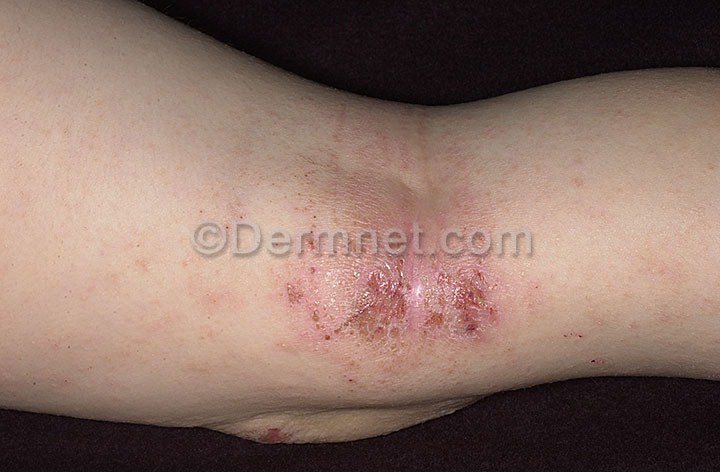
Disease: Atopic Dermatitis Photos